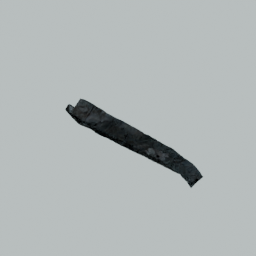
Label: architecture